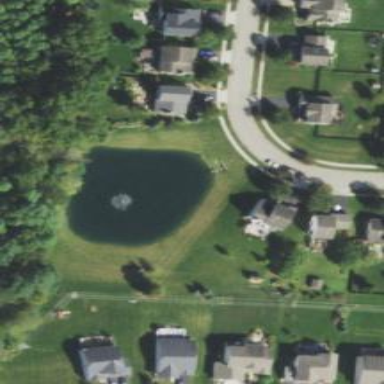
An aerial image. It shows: Pond surrounded by basin.